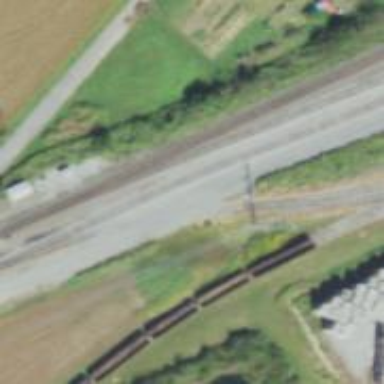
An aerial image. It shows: Railway siding with rails.